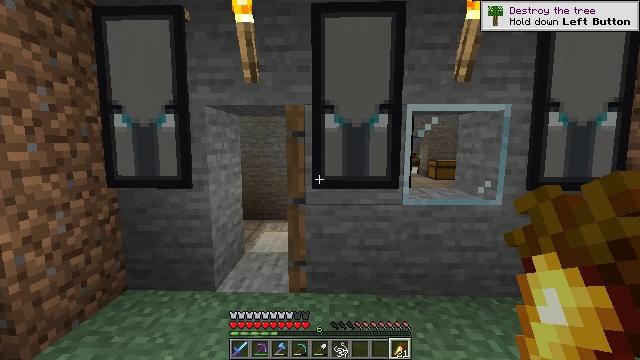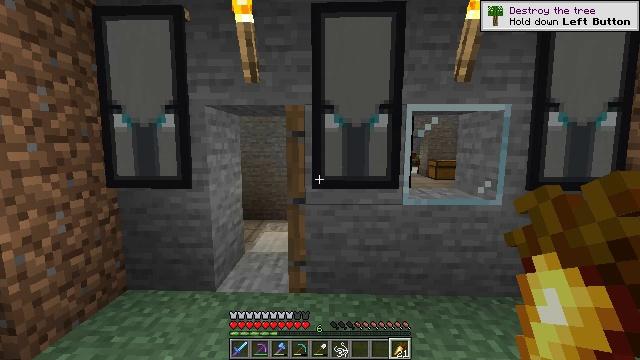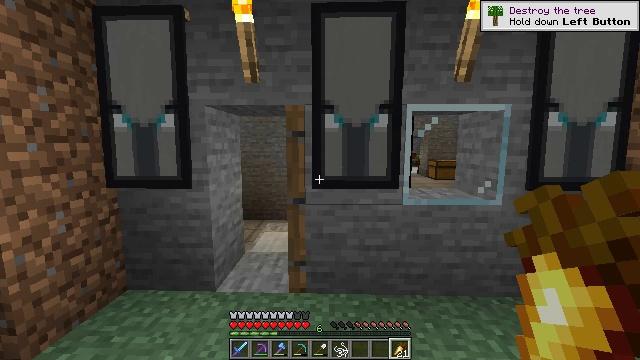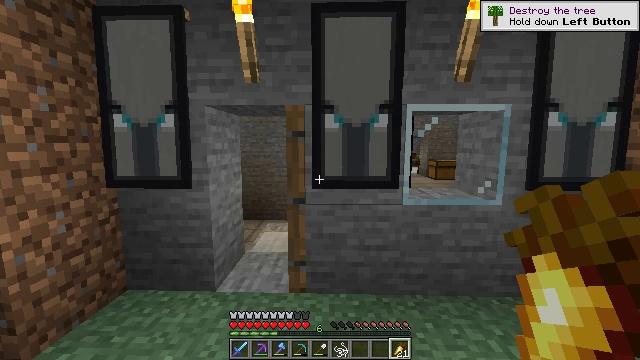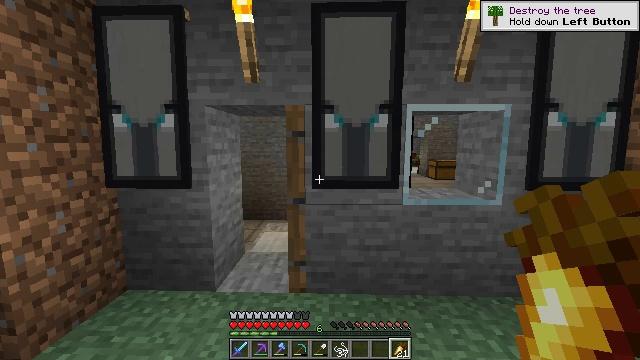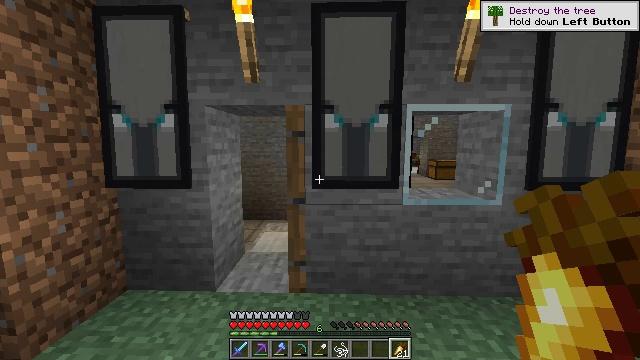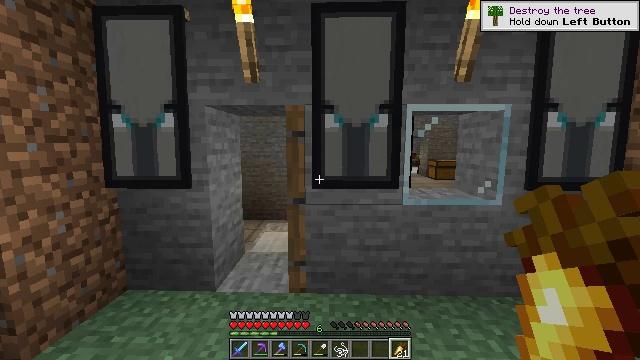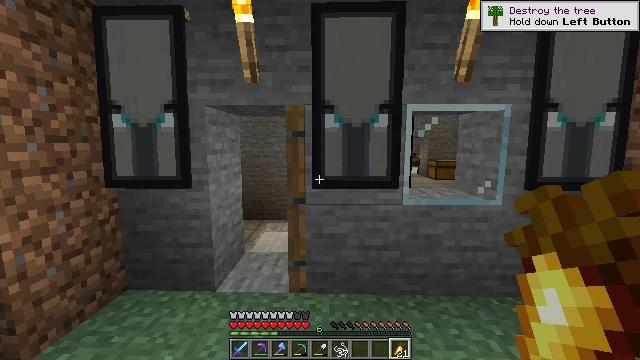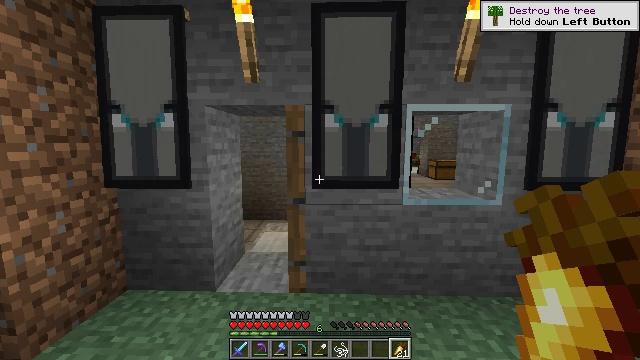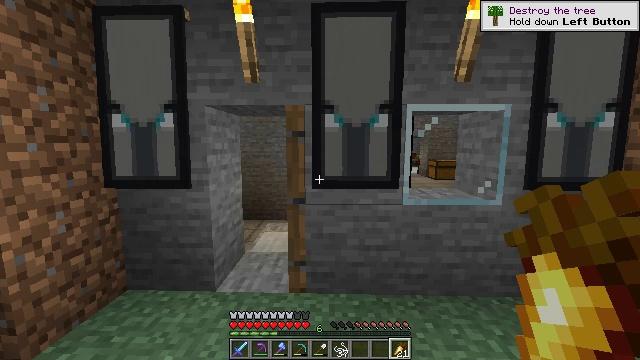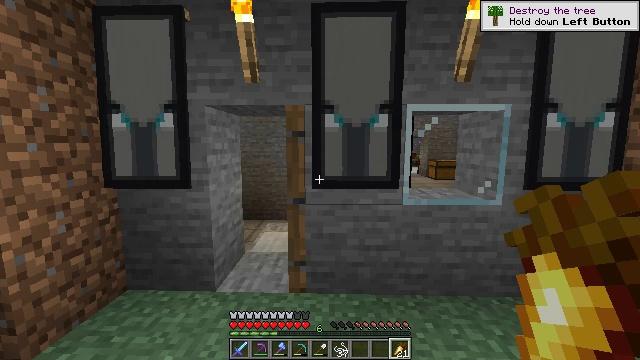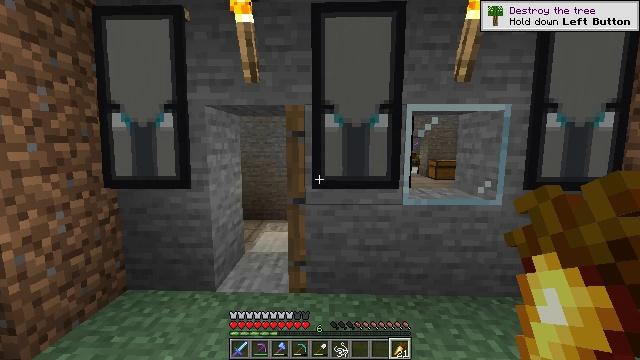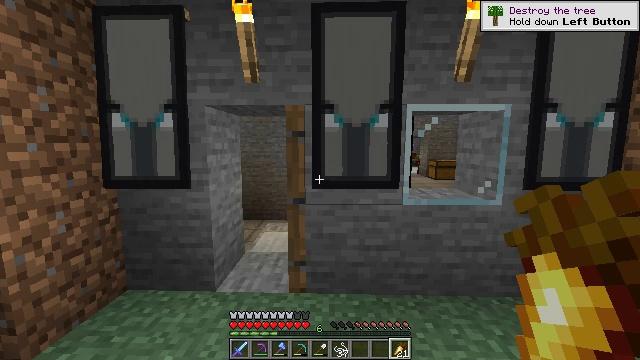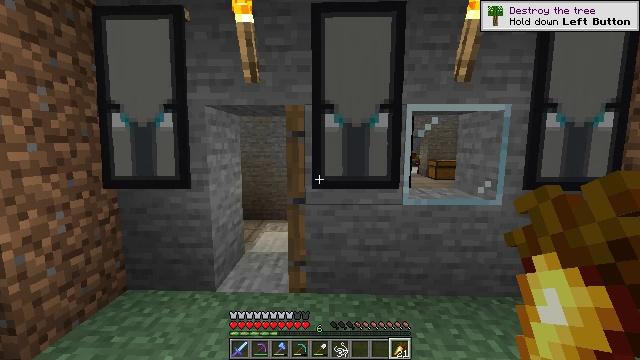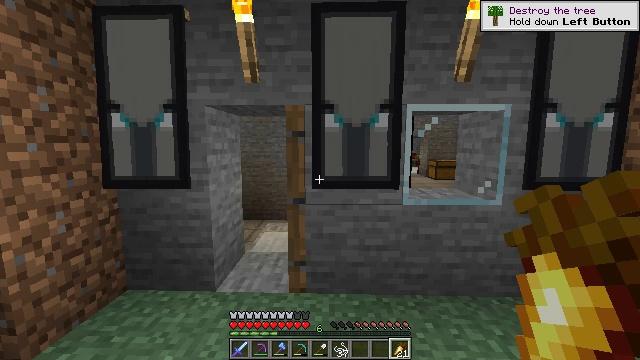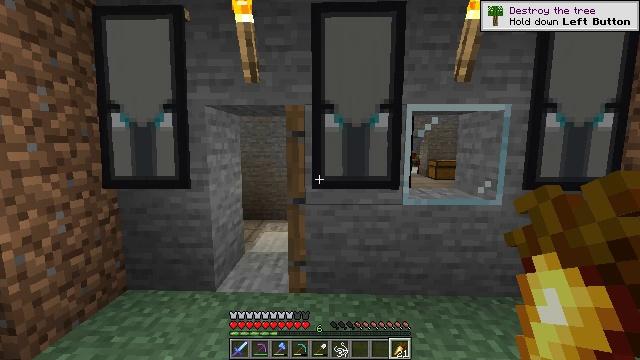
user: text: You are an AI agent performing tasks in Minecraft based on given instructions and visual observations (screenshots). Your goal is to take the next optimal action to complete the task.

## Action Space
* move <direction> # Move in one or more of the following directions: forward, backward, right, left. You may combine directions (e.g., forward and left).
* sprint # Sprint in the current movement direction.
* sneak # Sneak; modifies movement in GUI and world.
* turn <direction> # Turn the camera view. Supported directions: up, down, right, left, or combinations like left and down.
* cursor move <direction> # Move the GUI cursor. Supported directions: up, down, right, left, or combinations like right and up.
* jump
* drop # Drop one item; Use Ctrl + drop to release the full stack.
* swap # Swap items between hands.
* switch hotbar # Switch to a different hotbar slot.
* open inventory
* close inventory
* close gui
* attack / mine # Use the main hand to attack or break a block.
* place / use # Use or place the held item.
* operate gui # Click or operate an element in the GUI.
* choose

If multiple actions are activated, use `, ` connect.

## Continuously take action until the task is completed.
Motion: motion action
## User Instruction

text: Craft a smooth stone.
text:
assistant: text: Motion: no_op
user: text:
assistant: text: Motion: no_op
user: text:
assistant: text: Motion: no_op
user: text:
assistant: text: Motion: no_op
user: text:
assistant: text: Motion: no_op
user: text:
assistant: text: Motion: no_op
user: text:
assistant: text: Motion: no_op
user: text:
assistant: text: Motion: no_op
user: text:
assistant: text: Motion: no_op
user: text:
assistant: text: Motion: no_op
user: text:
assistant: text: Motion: no_op
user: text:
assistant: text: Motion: no_op
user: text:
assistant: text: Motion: no_op
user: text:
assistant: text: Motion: no_op
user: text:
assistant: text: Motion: no_op
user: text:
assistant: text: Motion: no_op
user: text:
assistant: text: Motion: no_op
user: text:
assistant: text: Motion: no_op
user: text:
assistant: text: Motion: no_op
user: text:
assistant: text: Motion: no_op
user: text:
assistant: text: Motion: no_op
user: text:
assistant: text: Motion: no_op
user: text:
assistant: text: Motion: no_op
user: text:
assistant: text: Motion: no_op
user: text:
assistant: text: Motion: no_op
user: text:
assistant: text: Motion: no_op
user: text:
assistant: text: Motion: no_op
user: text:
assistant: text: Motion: no_op
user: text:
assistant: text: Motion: no_op
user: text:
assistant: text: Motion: no_op